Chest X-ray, AP view. Patient: 56 years old, sex F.
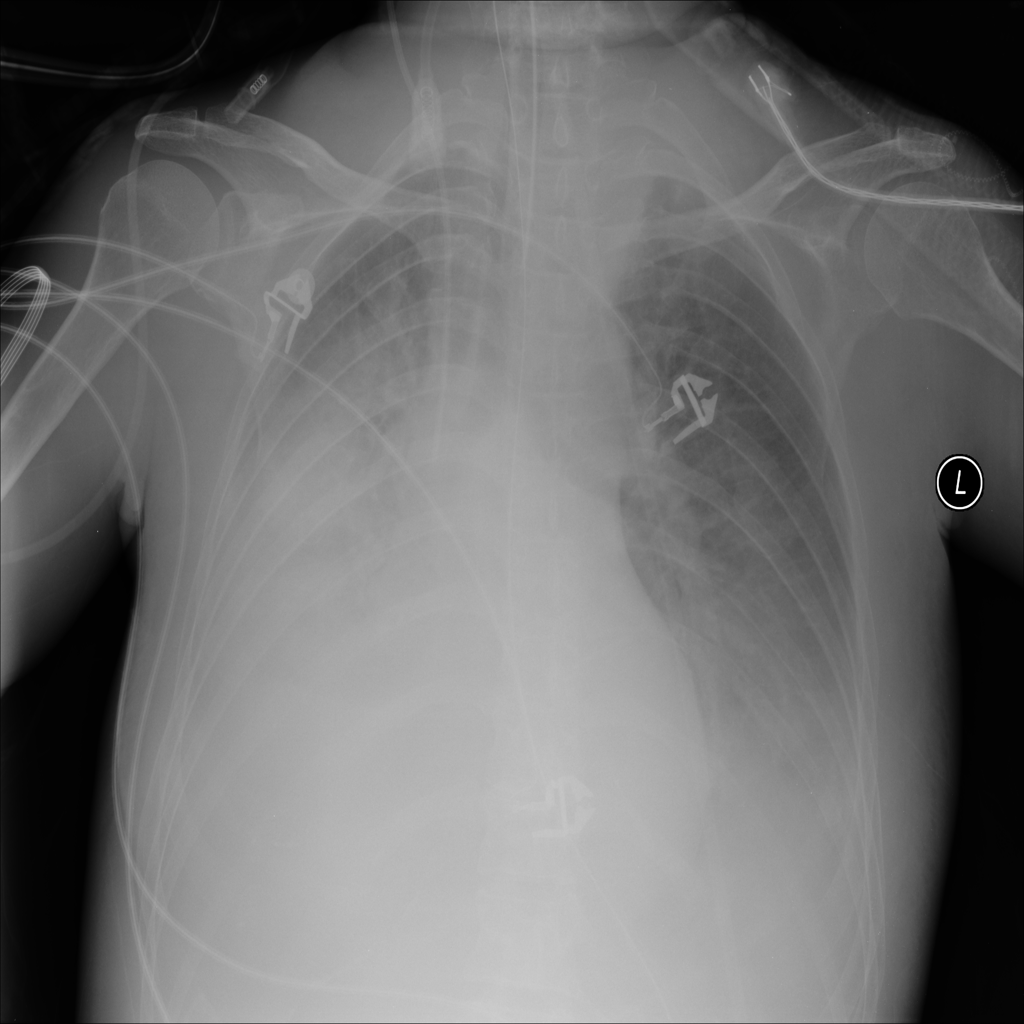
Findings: No Finding